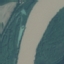
Land use / land cover class: River